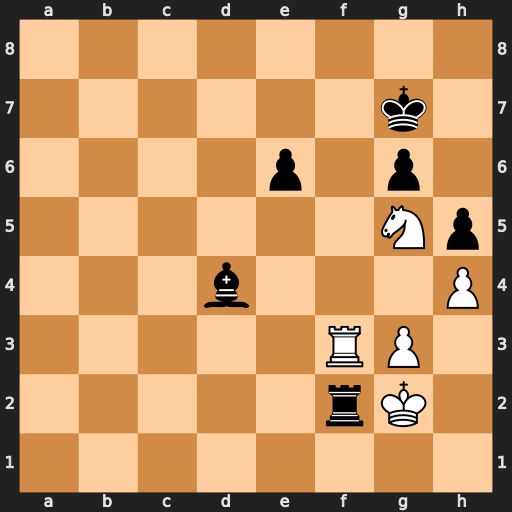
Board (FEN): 8/6k1/4p1p1/6Np/3b3P/5RP1/5rK1/8
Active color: w
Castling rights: -
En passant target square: -
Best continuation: Rxf2 Bxf2 Kxf2